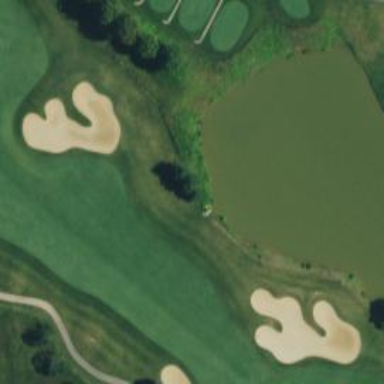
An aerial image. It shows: Rough grassy area used for golf.